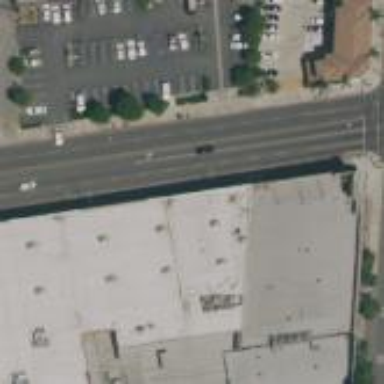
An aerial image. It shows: Retail building.